Question: My <URL> has problem in its menu. It isn't completely visible or scroll on mobile. I'm attaching picture
I have position:absolute on drop down menu. Can i make this home menu scrollable with rest of page or any other css fluid positioning to make Admin and Logout link down for all device and desktop at bottom? Thank you.
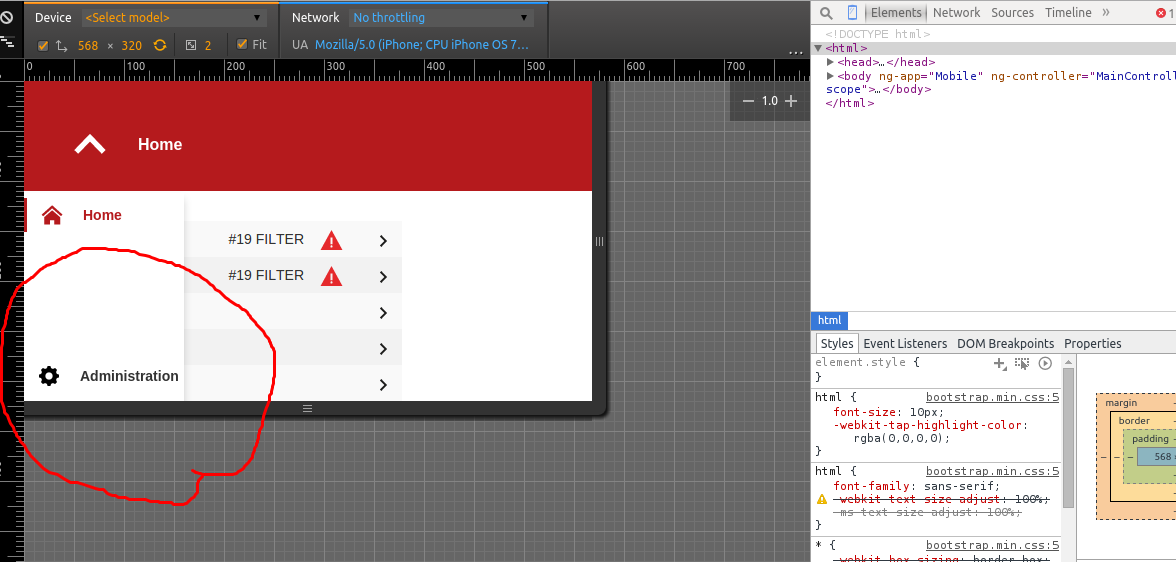
Answer: '''
@media (max-width: 767px) {
.log-down,.admin-down { top: 0;}
}
'''
do the same thing that Vasanth did but instead of doing the position absolute do
'''
@media (max-width: 767px) {
.log-down,.admin-down {
position:fixed
bottom: 0px;
}
}
'''
e.g.
'''
bottom:0px; = bottom of the page
top:0px; = top of the page
position:fixed = move with the screen
'''
I hope i helped or i just misunderstood your question